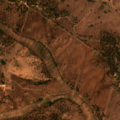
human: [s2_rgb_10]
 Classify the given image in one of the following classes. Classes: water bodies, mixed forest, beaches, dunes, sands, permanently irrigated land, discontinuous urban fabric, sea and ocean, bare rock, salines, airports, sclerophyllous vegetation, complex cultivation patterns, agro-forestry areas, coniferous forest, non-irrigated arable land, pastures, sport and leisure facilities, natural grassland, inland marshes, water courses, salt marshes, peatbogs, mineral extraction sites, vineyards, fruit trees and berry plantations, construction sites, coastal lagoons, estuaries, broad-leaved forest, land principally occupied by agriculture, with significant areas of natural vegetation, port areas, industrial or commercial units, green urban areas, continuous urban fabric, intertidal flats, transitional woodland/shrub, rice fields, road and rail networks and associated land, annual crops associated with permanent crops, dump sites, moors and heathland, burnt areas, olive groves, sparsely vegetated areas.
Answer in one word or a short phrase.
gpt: non-irrigated arable land, pastures, agro-forestry areas, broad-leaved forest, transitional woodland/shrub